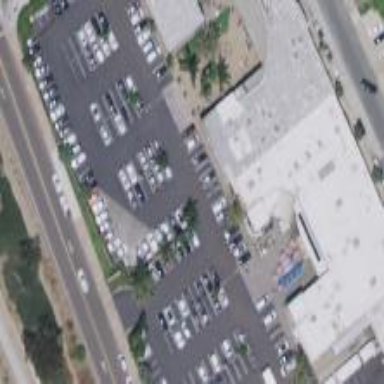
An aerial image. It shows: Retail area consisting of mall.